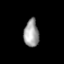
Tissue: prostate
Cell type: Epithelial cells
Senescence score: 0.3215
Nuclear area (px): 402
Mean DAPI intensity: 156.953